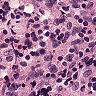
Metastatic tissue present: no